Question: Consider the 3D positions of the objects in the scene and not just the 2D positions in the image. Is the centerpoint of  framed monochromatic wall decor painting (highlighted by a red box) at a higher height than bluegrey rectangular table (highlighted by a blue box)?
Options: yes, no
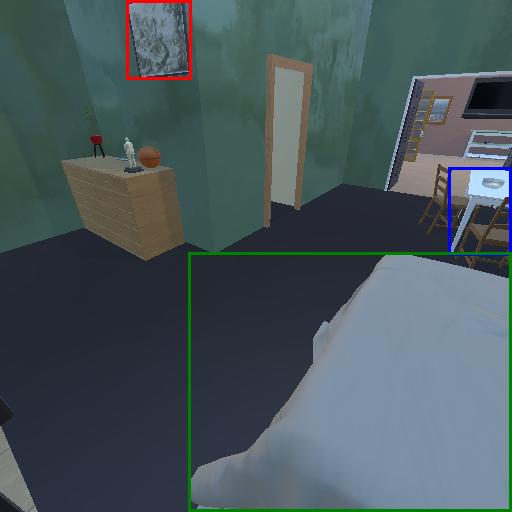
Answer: yes